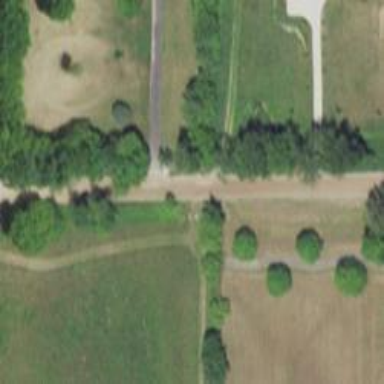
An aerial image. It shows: Natural path.